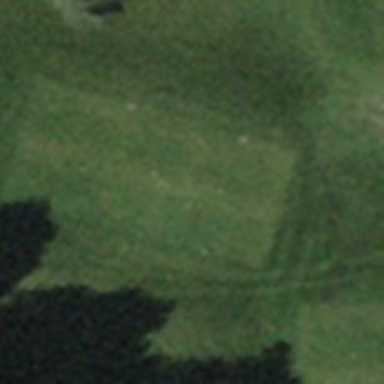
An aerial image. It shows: Golf tee.